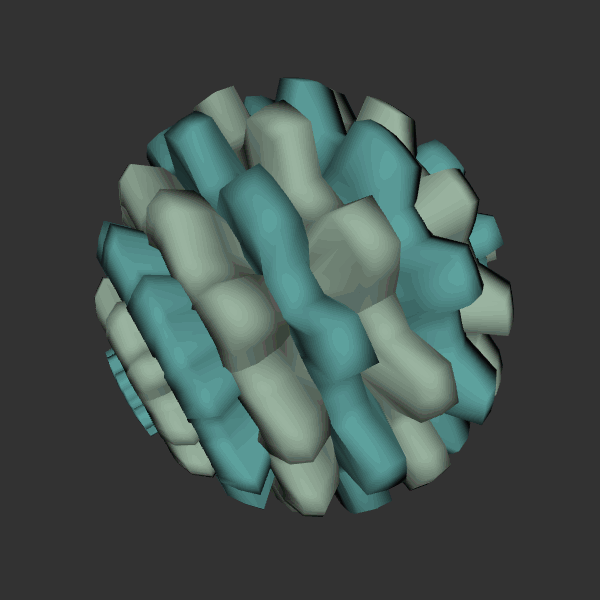
Background: dark